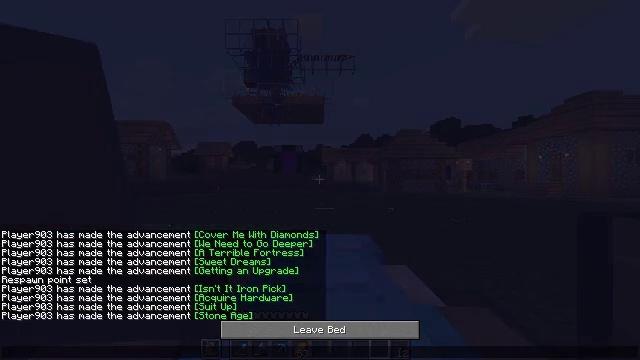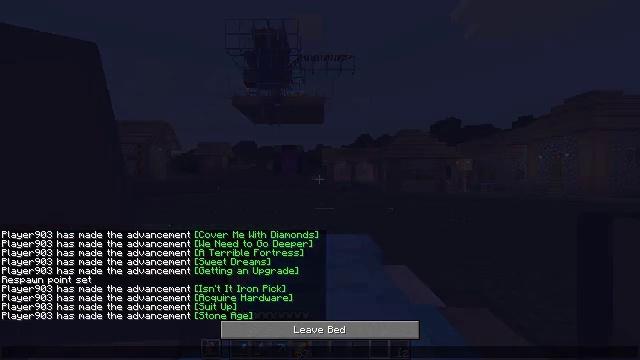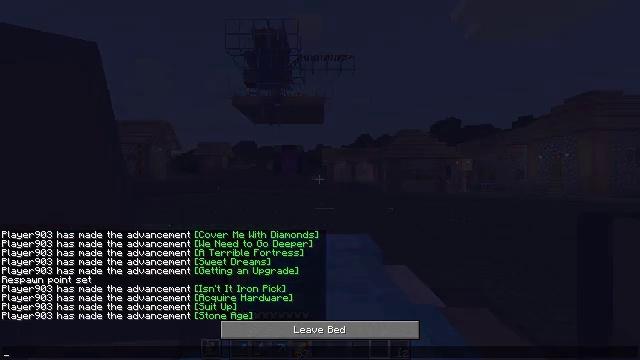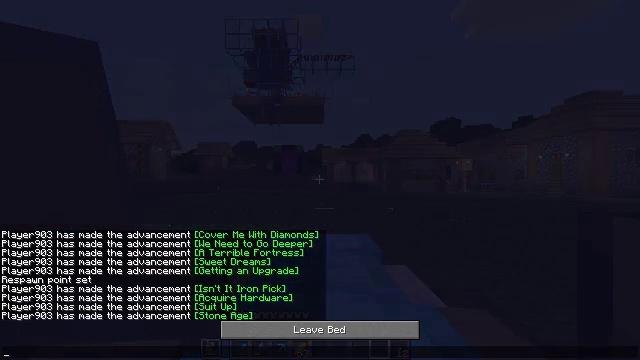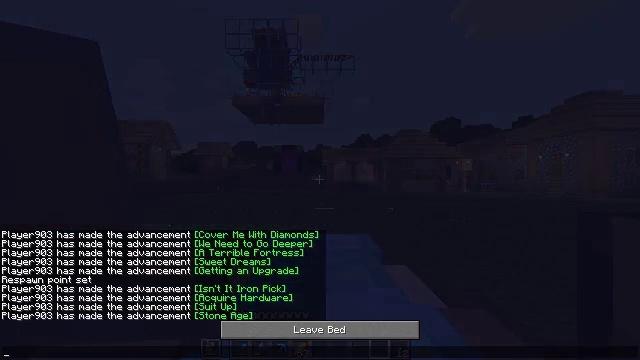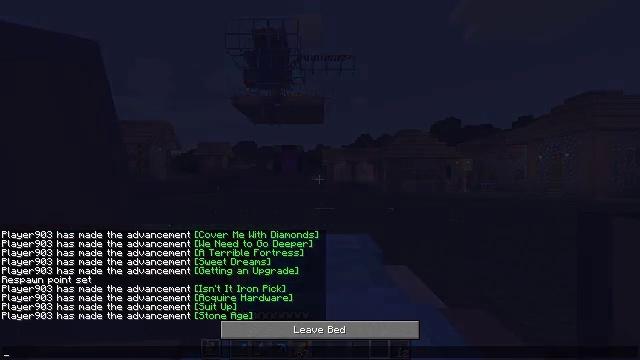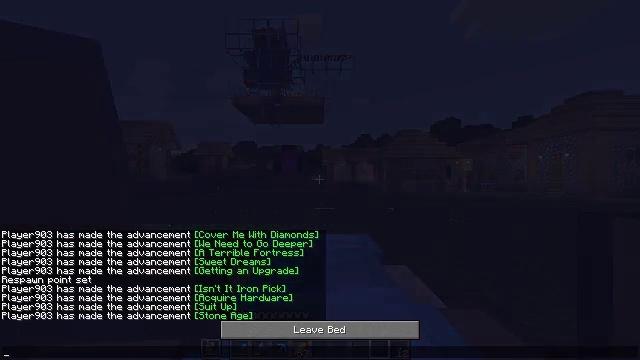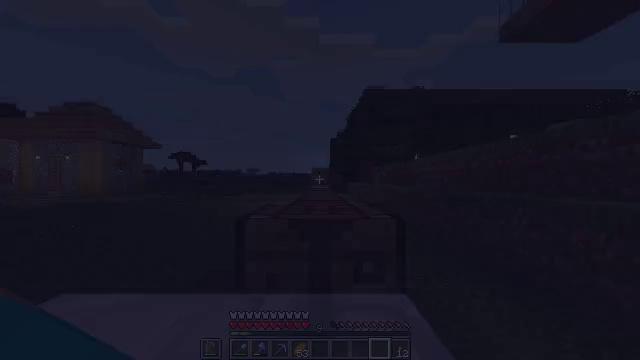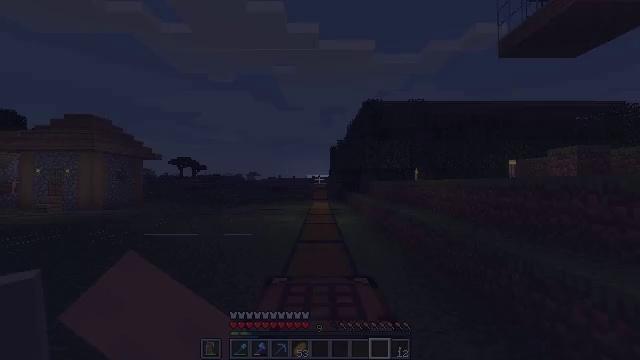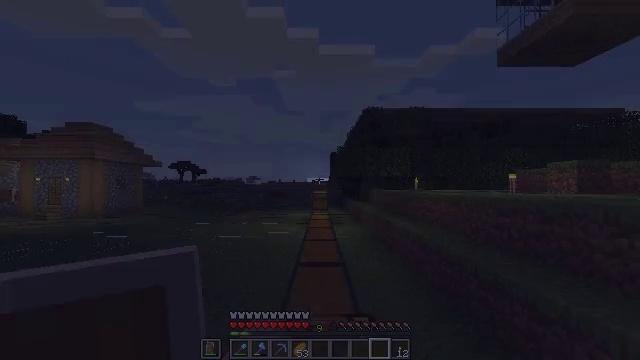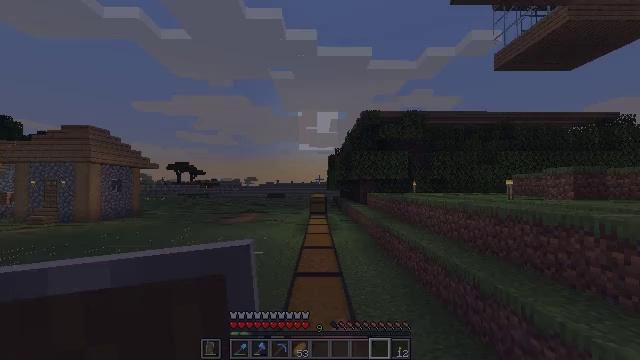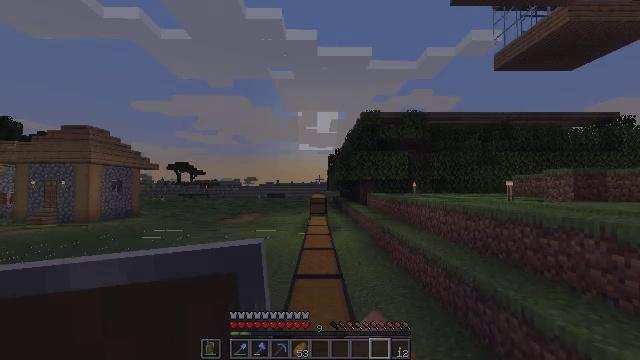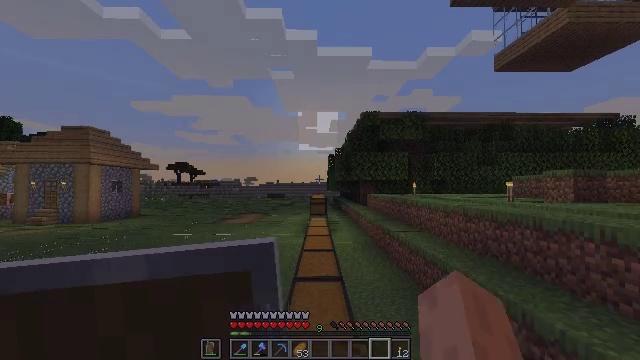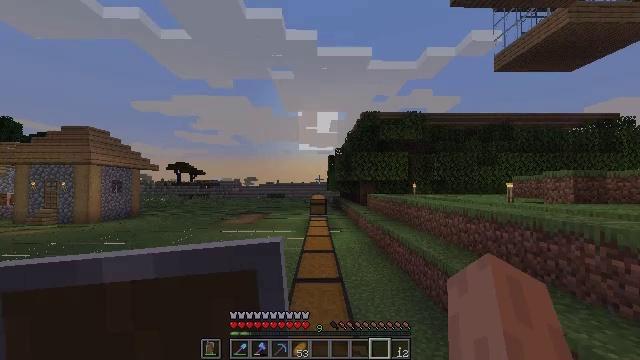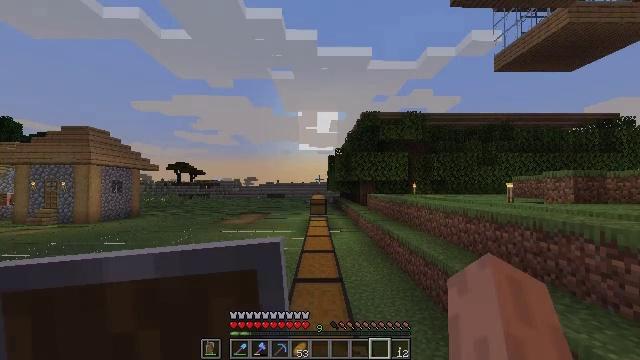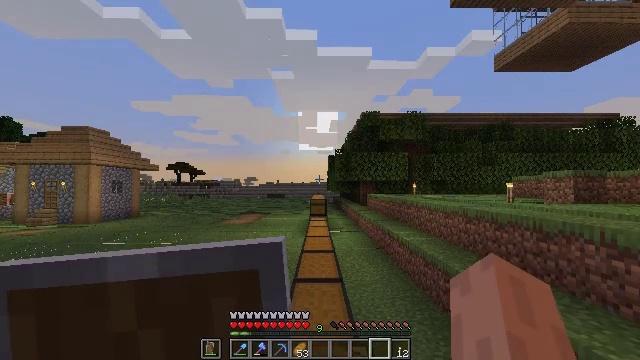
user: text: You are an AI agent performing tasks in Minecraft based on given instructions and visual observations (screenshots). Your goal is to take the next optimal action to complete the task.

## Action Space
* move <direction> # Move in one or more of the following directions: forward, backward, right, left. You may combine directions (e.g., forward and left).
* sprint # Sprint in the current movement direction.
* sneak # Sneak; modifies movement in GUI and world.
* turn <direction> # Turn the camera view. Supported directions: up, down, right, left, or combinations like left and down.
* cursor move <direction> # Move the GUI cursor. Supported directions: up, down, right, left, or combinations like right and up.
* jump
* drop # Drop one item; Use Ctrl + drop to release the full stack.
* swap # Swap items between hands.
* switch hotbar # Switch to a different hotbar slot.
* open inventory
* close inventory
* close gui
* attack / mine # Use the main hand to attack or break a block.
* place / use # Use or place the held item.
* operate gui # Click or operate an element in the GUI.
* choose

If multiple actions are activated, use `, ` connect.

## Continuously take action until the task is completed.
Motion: motion action
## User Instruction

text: craft item air
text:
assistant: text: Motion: no_op
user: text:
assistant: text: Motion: no_op
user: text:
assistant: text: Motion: no_op
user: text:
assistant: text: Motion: no_op
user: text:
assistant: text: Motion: no_op
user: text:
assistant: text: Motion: no_op
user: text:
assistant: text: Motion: no_op
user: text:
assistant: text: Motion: close gui
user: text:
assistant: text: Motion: no_op
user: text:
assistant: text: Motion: no_op
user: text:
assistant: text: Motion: no_op
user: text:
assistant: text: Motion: no_op
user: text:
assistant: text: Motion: no_op
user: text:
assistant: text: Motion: no_op
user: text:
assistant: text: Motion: no_op
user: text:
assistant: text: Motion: no_op
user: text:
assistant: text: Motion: no_op
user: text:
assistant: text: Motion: no_op
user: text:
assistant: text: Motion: no_op
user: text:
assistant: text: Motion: no_op
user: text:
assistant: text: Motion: no_op
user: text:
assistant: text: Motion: no_op
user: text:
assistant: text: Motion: no_op
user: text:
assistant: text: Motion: no_op
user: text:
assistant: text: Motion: no_op
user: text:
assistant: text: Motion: no_op
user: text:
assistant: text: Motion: no_op
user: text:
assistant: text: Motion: no_op
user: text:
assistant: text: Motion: no_op
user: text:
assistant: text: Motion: no_op